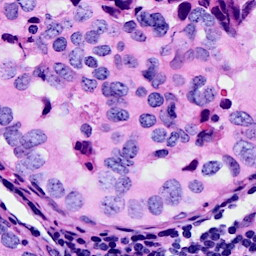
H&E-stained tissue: Breast